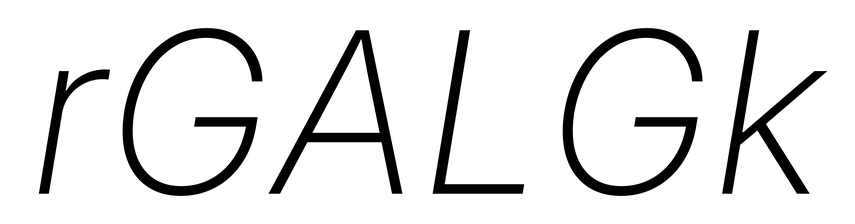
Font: Inter-Italic_ExtraLight_Italic